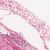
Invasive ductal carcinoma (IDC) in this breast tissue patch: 0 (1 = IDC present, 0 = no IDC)